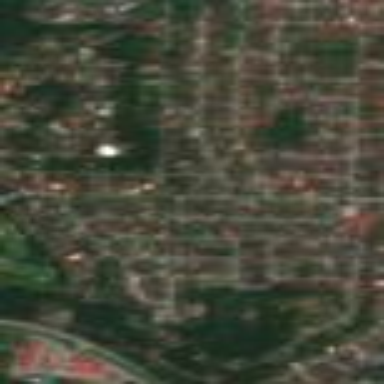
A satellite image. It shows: Neighborhood with residential gardens.